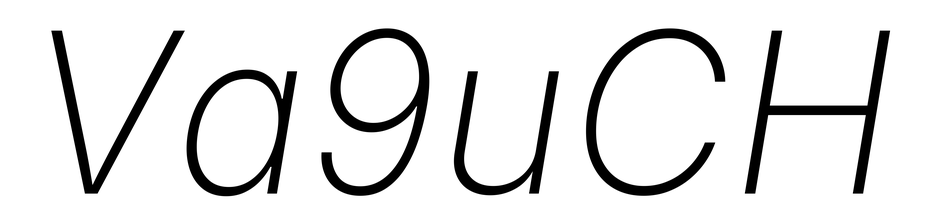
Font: Inter-Italic_ExtraLight_Italic